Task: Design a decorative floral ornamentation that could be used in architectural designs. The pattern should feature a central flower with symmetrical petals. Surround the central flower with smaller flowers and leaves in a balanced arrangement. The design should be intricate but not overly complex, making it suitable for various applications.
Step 484:
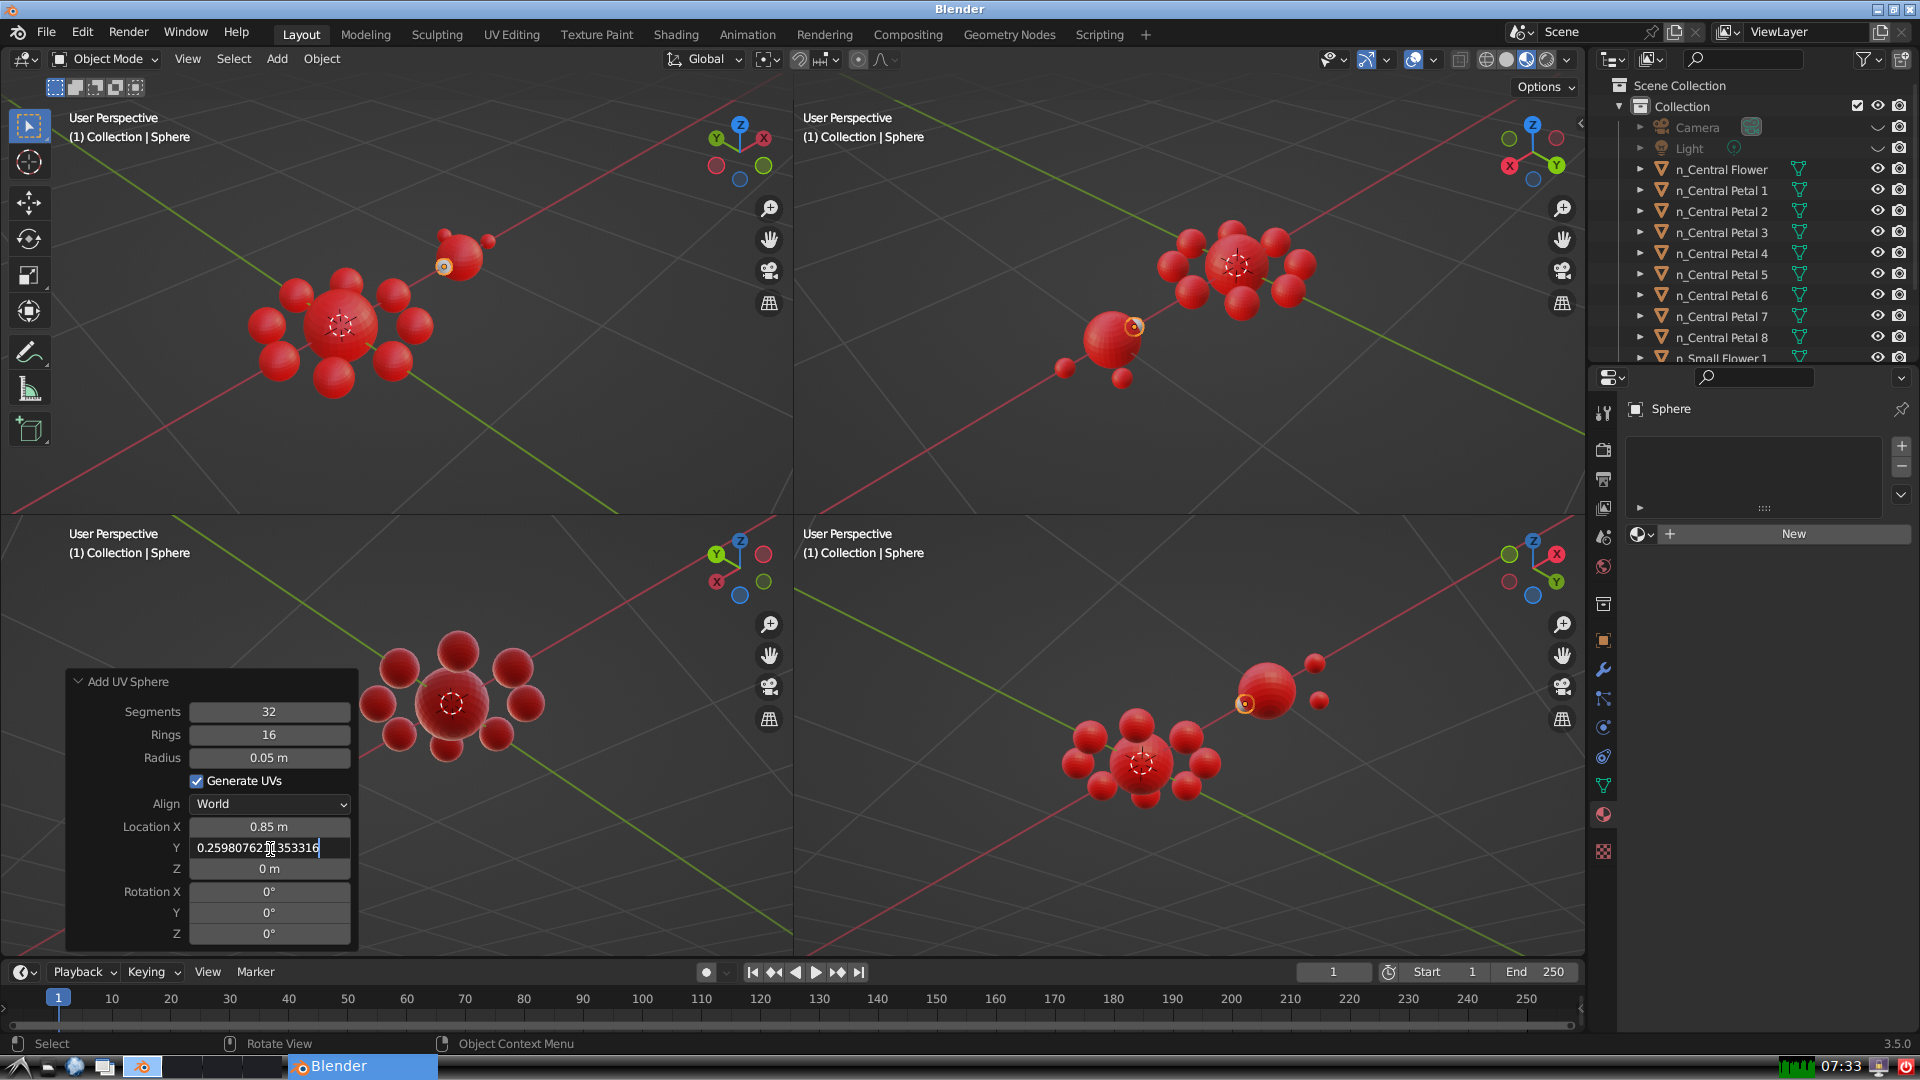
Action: {"key_press": ['Return']}